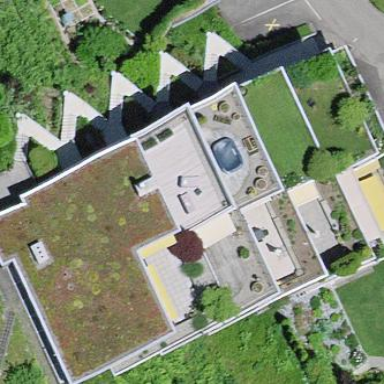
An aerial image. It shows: Terrace building.